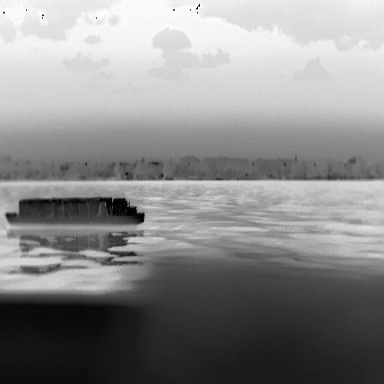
There is a fishing_boat in the infrared image.